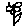
Label: flower